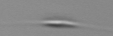
Label: Cylindrotheca_morphotype1